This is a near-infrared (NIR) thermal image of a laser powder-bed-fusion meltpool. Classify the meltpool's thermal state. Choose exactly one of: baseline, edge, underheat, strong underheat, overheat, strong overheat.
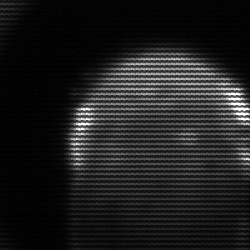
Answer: edge